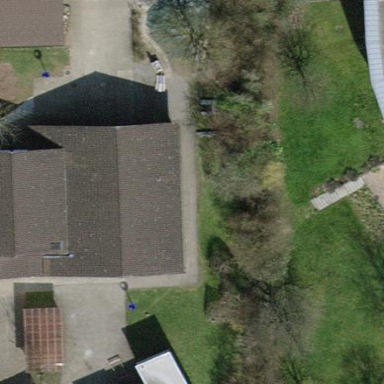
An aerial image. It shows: Kindergarten building.